Question: I was wondering if it was possible for someone to provide me with some code examples for working with scattered XYZ point data in Point cloud Library? I would like to fit a cylindrical model to segmented scattered point cloud.
In short, something like this (<URL>:

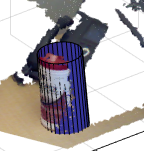
Answer: <URL>
Just take out the plane fitting stuff